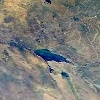
Label: land